Question: I have a section where there is 6 line items for a user to enter their class information for reimbursement. I want the user to be able to enter the cost of books and tuition and then as they tab or keyup, it will enter the total at the end of that line as well as updating the grand total for all of them.
What would be the best approach to do this with jQuery? Is change or keyup a better solution?

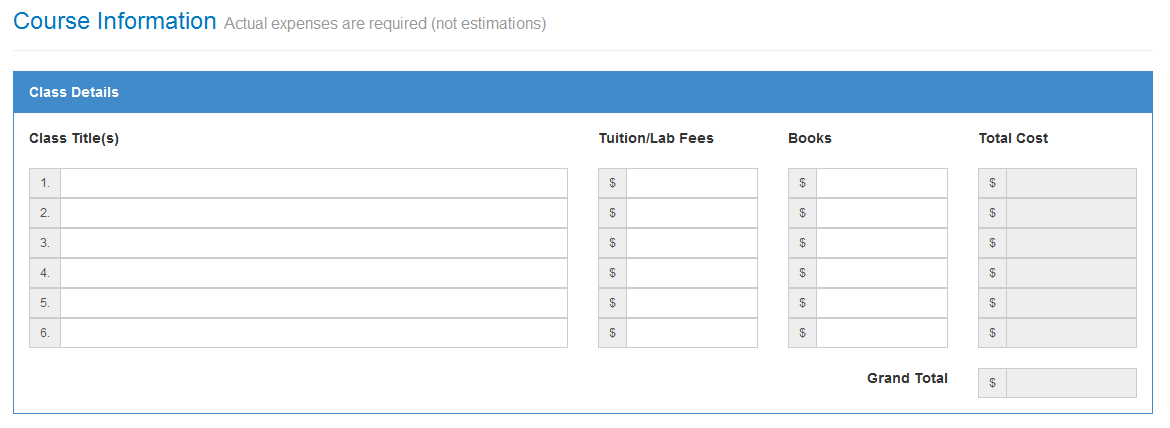
Answer: I am suggesting that you should write blur event for "Tuition Fee" and "Books" textboxes.
Something like this:
'''
$(function() {
$("#Class1Tuition #Class1Book").blur(function(){
$("#Class1Total").val(parseInt($("#Class1Tuition").val()) + parseInt($("#Class1Book").val()));
CalculateGrandTotal(); //It will calculate the grand total and fill into textboxt. You should create this function
});
});
'''